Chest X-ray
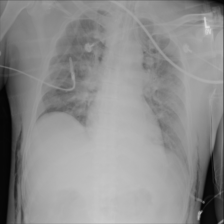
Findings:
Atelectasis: negative
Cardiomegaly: negative
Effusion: negative
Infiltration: negative
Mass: negative
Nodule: negative
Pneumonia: negative
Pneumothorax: negative
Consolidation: negative
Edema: negative
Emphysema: negative
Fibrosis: negative
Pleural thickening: negative
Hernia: negative